Question: My question first. It worked with 'onclick' defined.
But now I used a jQuery handler for a click on buttons. Works fine. See sample <URL>
I copied the handler definition (below) to my existing code (bit big to copy it here & not sure which part I need to provide to debug the issue)
'''
$('button[type=button]').click(function(){
var params = $(this).val();
document.getElementById("results").innerHTML+="<BR>"+params.split('|')[0]+" - "+ params.split('|')[1]+" - "+ $(this).next().prop('checked');
});
'''
how the page look like

But it doesn't work for buttons that are inside <URL>, On the other hand buttons outside '<div id='jstree'></div>' work with my handler.
html for buttons inside jsTree
'''
<button value="login|basic" class="run square_button button_background" type="button"> run </button>
<input name="restore" title="restore before ant run" type="checkbox">
'''
html for buttons outside jsTree
'''
<button class='run square_button button_background button' id='search' type='button' value='Search'>
Search
</button>
'''
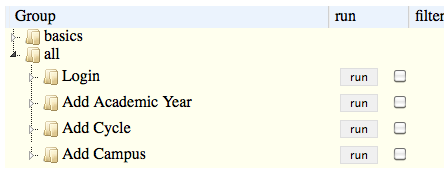
Answer: In your example, you bind to the click event from $(document).ready(), but initialize your jsTree object outside the $(document).ready() function. The jsTree creating block will execute as soon as that part of the source is loaded, while the $(document).ready() will execute later, upon the whole DOM is loaded. So essentially the jsTree contained buttons do not exist yet, when you try to bind to their click event.
Two easy ways to remedy this:
- <URL>-
I did the latter to your fiddle, it seems to work fine now. <URL>